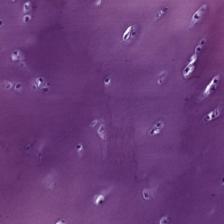
Label: Non-Tumor